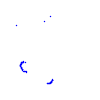
Particle: proton